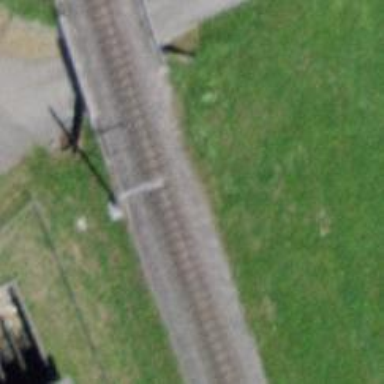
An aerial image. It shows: Narrow-gauge railway track with electrified contact line. The railway has one track.